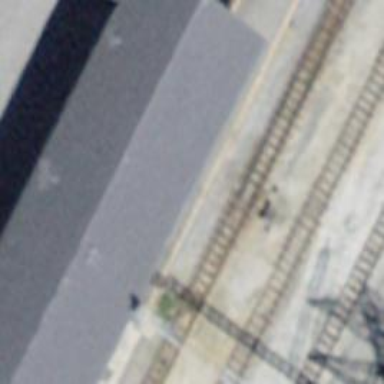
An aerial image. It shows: Narrow-gauge railway siding with electrified contact lines. It has one track.